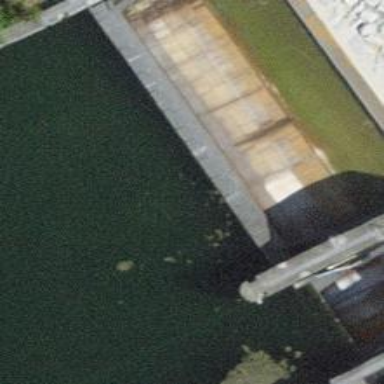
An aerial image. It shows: Man-made weir.